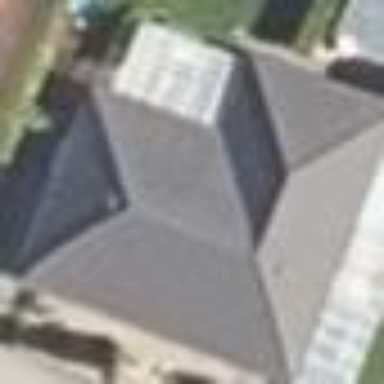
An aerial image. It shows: Grey house with hipped roof.